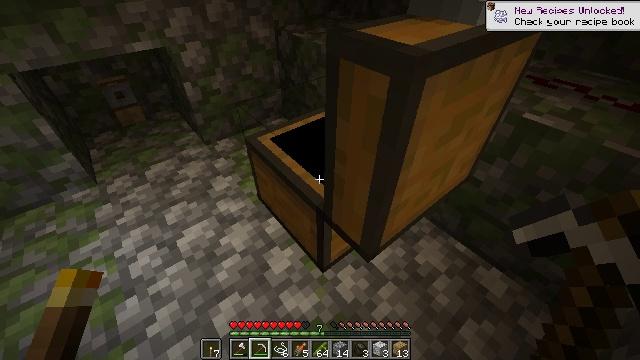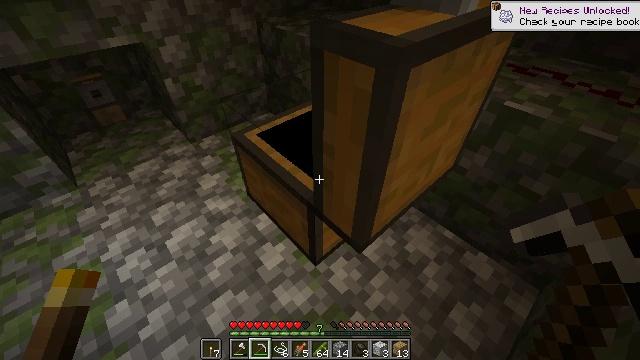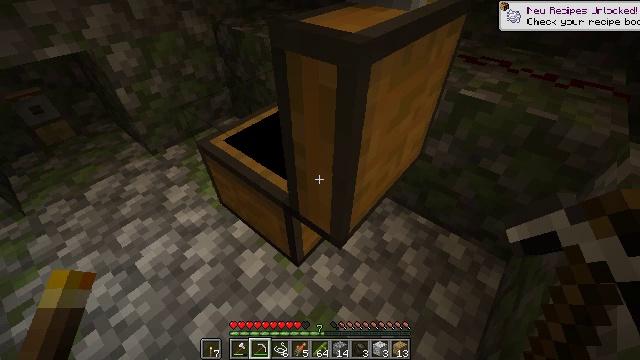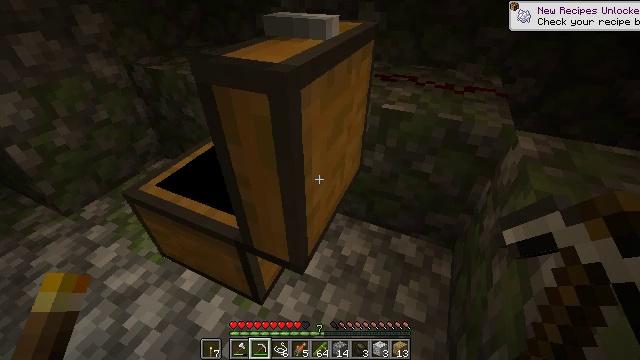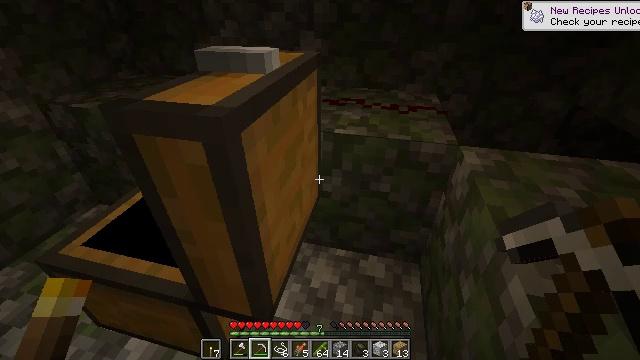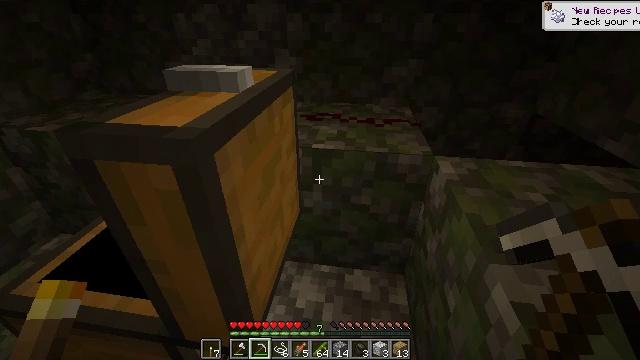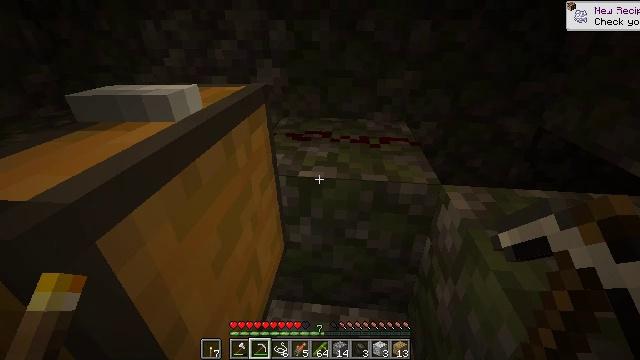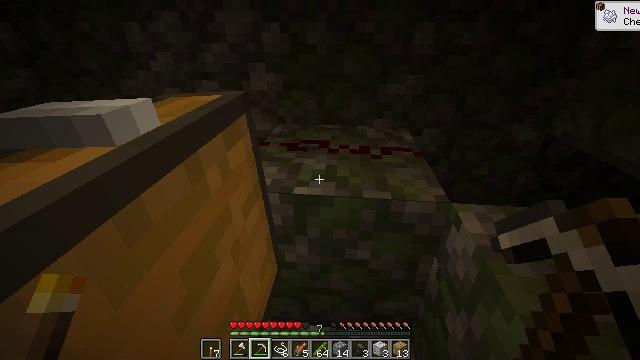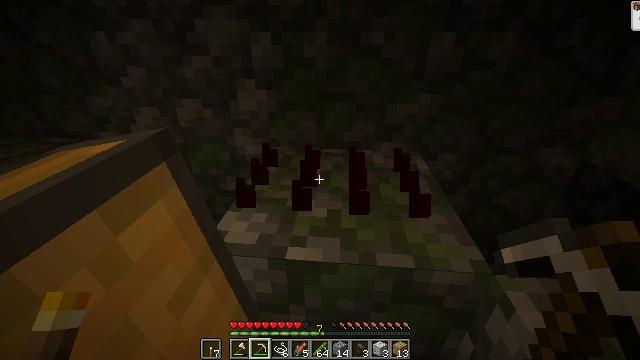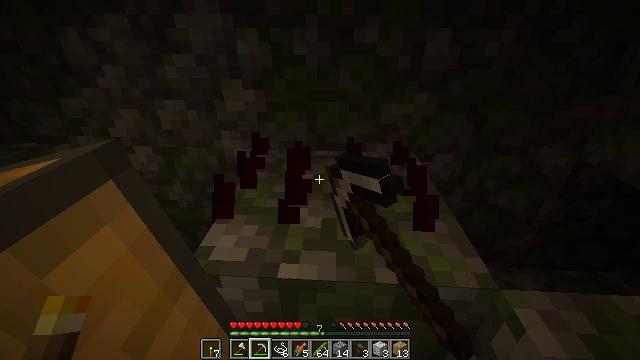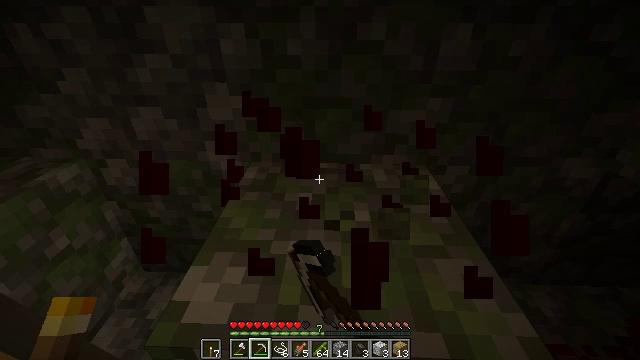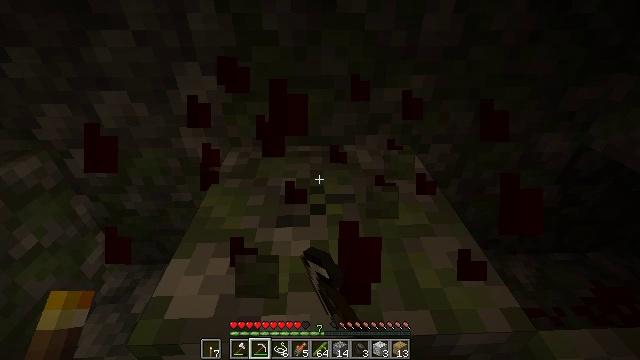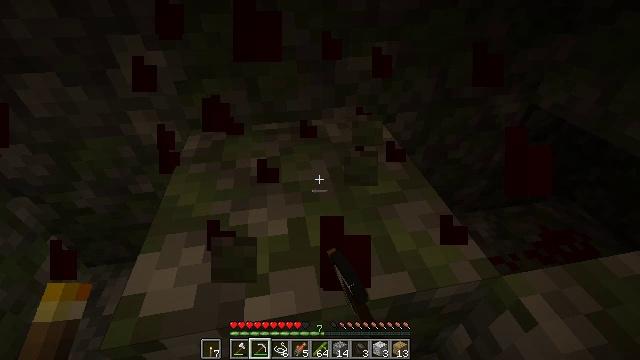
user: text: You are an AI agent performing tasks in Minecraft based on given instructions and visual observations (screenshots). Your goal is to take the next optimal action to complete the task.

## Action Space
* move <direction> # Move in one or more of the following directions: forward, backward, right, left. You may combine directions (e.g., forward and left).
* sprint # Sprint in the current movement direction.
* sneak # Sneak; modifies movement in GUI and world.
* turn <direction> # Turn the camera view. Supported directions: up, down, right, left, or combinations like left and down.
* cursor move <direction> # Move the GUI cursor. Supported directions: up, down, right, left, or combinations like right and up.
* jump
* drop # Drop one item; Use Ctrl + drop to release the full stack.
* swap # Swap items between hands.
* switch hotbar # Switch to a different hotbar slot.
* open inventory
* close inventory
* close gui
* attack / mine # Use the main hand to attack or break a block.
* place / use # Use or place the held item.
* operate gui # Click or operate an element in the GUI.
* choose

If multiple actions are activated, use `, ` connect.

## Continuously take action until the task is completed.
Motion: motion action
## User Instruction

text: Mine the redstone wire connected to mechanisms.
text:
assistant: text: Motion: turn right and down
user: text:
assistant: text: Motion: turn right
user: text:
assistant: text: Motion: turn right and up
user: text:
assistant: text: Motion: move forward, turn right and up
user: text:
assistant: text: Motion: move forward, turn right and up
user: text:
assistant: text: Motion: move forward, turn right and up
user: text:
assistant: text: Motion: move forward
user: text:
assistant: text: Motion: move forward, attack / mine
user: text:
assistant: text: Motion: move forward, turn right, attack / mine
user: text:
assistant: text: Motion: turn right, attack / mine
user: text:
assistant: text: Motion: turn right and down, attack / mine
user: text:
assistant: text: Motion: turn right and down
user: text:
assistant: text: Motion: no_op